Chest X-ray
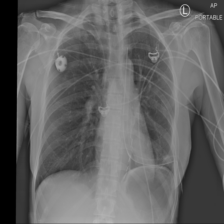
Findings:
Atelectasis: negative
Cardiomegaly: negative
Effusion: negative
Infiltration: negative
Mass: negative
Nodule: negative
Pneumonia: negative
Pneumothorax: positive
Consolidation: negative
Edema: negative
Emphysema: negative
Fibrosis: negative
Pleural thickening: negative
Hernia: negative